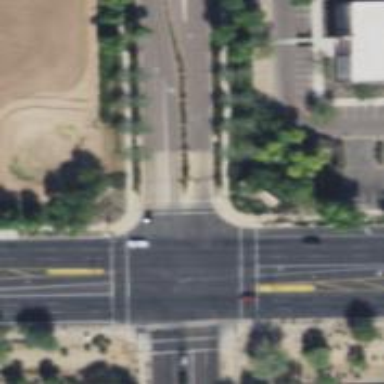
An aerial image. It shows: Secondary road with asphalt surface.